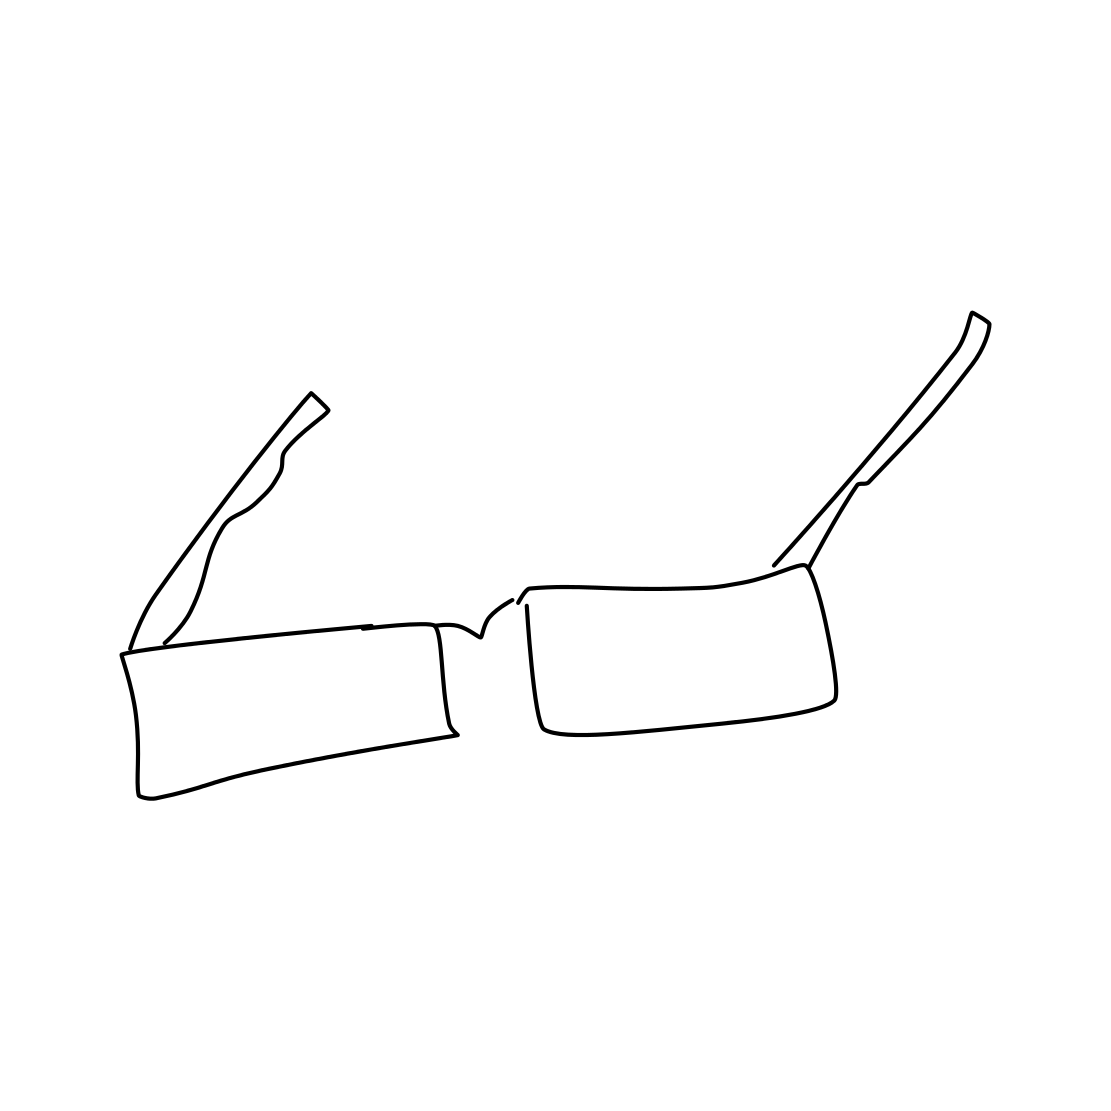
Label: eyeglasses